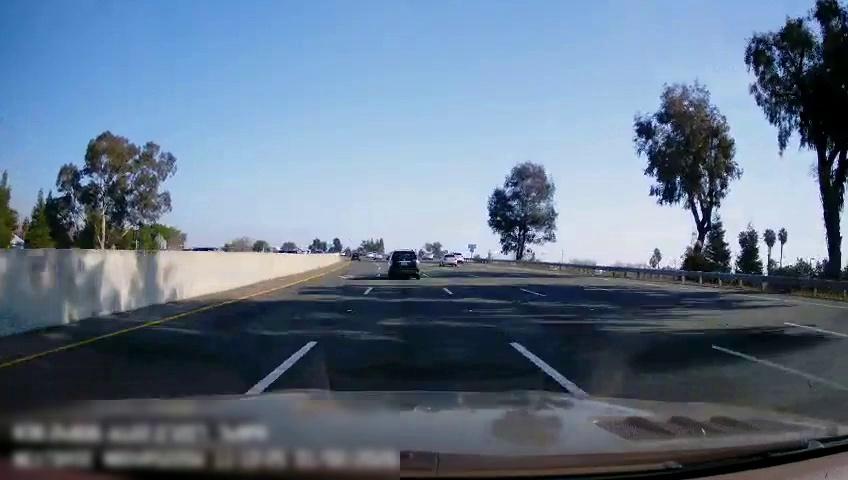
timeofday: Day
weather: Sunny
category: Drivable Space
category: Vehicles | SUV
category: Vehicles | Car
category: Vehicles | Car
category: Vehicles | Car
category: Vehicles | Car
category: Lanes | Alternate Lane
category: Lanes | Current Lane
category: Lanes | Current Lane
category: Lanes | Alternate Lane
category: Lanes | Alternate Lane
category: Lanes | Alternate Lane